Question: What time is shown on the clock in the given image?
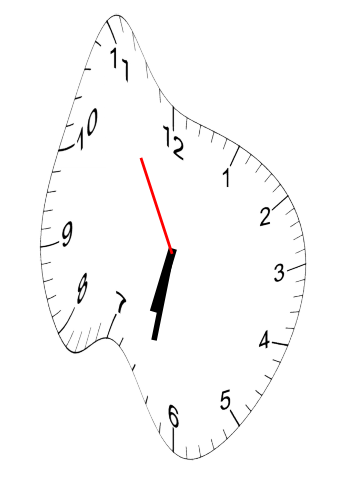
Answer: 06:31:55